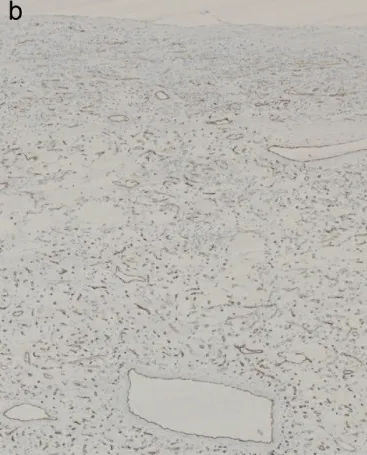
B. CD34 immunohistochemical staining highlighting the rich vascularization of the lesion (CD34 x 5).
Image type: pathology (immunostaining)